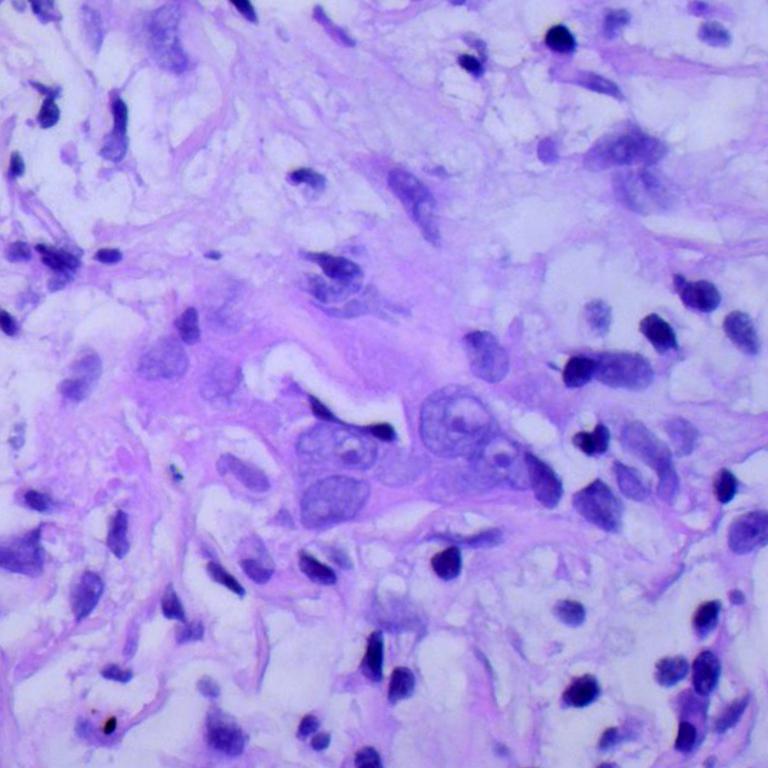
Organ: lung
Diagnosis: adenocarcinomas